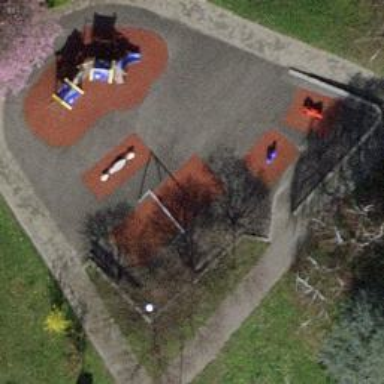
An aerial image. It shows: Playground with concrete surface. The theme of the playground is centered around play activities.